高二 · 度量几何学
一抛物线拱桥跨度为 $52 \mathrm{~m}$, 拱顶离水面 $6.5 \mathrm{~m}$, 一竹排上载有一宽 $4 \mathrm{~m}$, 高 $6 \mathrm{~m}$ 的大木箱，问竹排能否安全通过 \$ \qquad \$ (通过或不通过)。
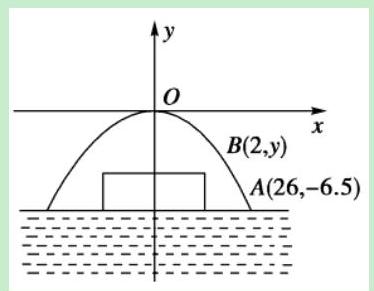
答案: 通过
解析: ：解答：如图所示建立平面直角坐标系,

设抛物线方程为 $x^{2}=-2 p y$, 则有 $A(26,-